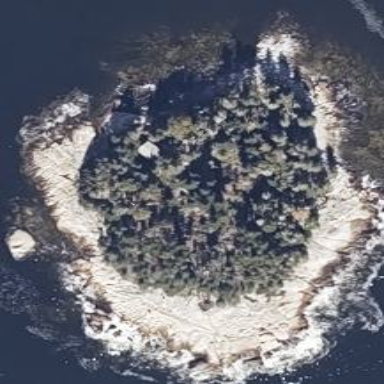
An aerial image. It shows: Island with natural coastline.